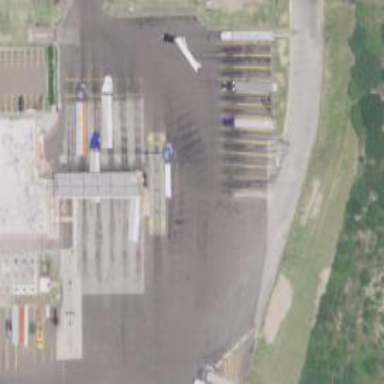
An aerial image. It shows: Weighbridge facility.